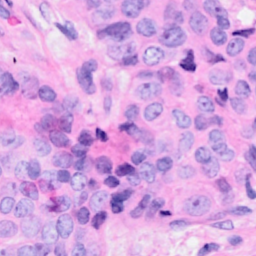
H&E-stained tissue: Breast